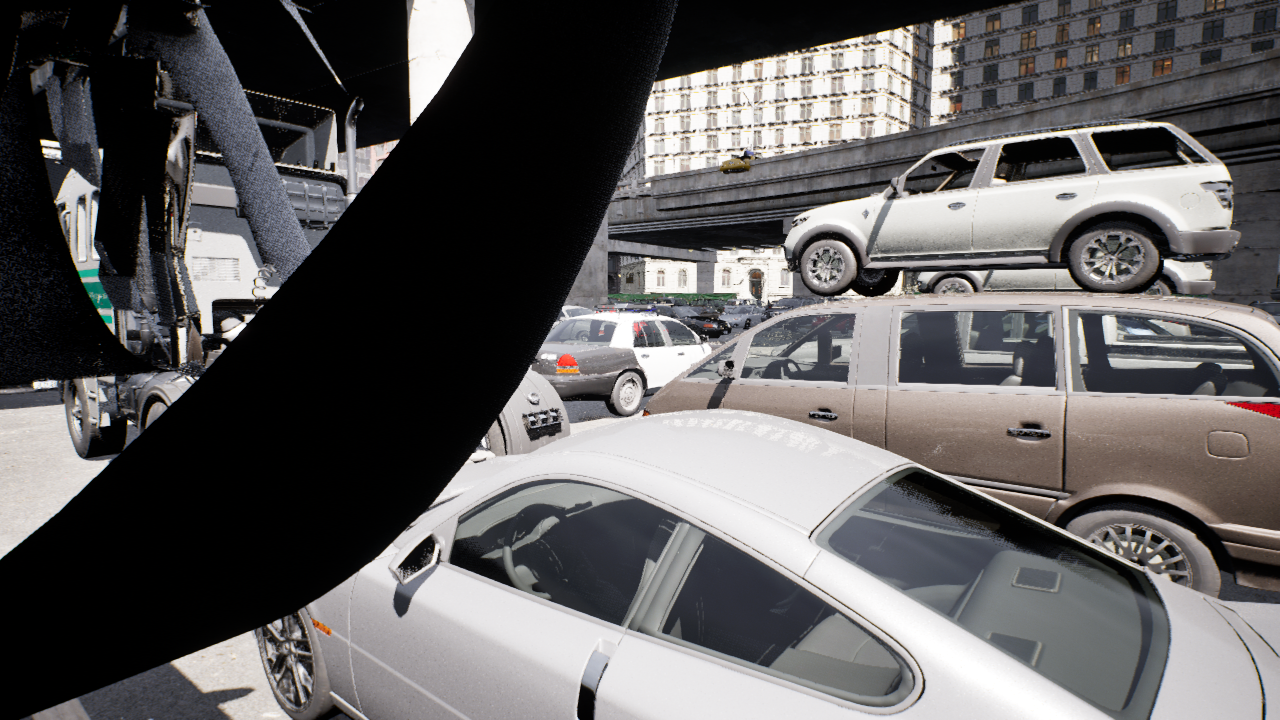
Venue: arterial
Lighting: clear day
Vehicle rig: sedan